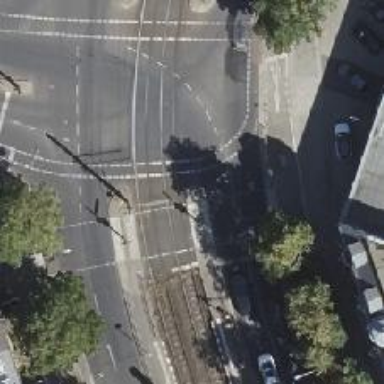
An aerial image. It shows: Tram crossing with traffic signals.